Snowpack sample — Buffalo Mountain, Silverthorne, Colorado, USA (1/25/25, 10:11 AM MST)
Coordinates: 39.6222, -106.1139
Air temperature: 22 °F
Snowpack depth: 110 cm
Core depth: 30 cm
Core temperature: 42.8 °F
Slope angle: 12°, slope face: 102°
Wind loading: high
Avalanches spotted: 0
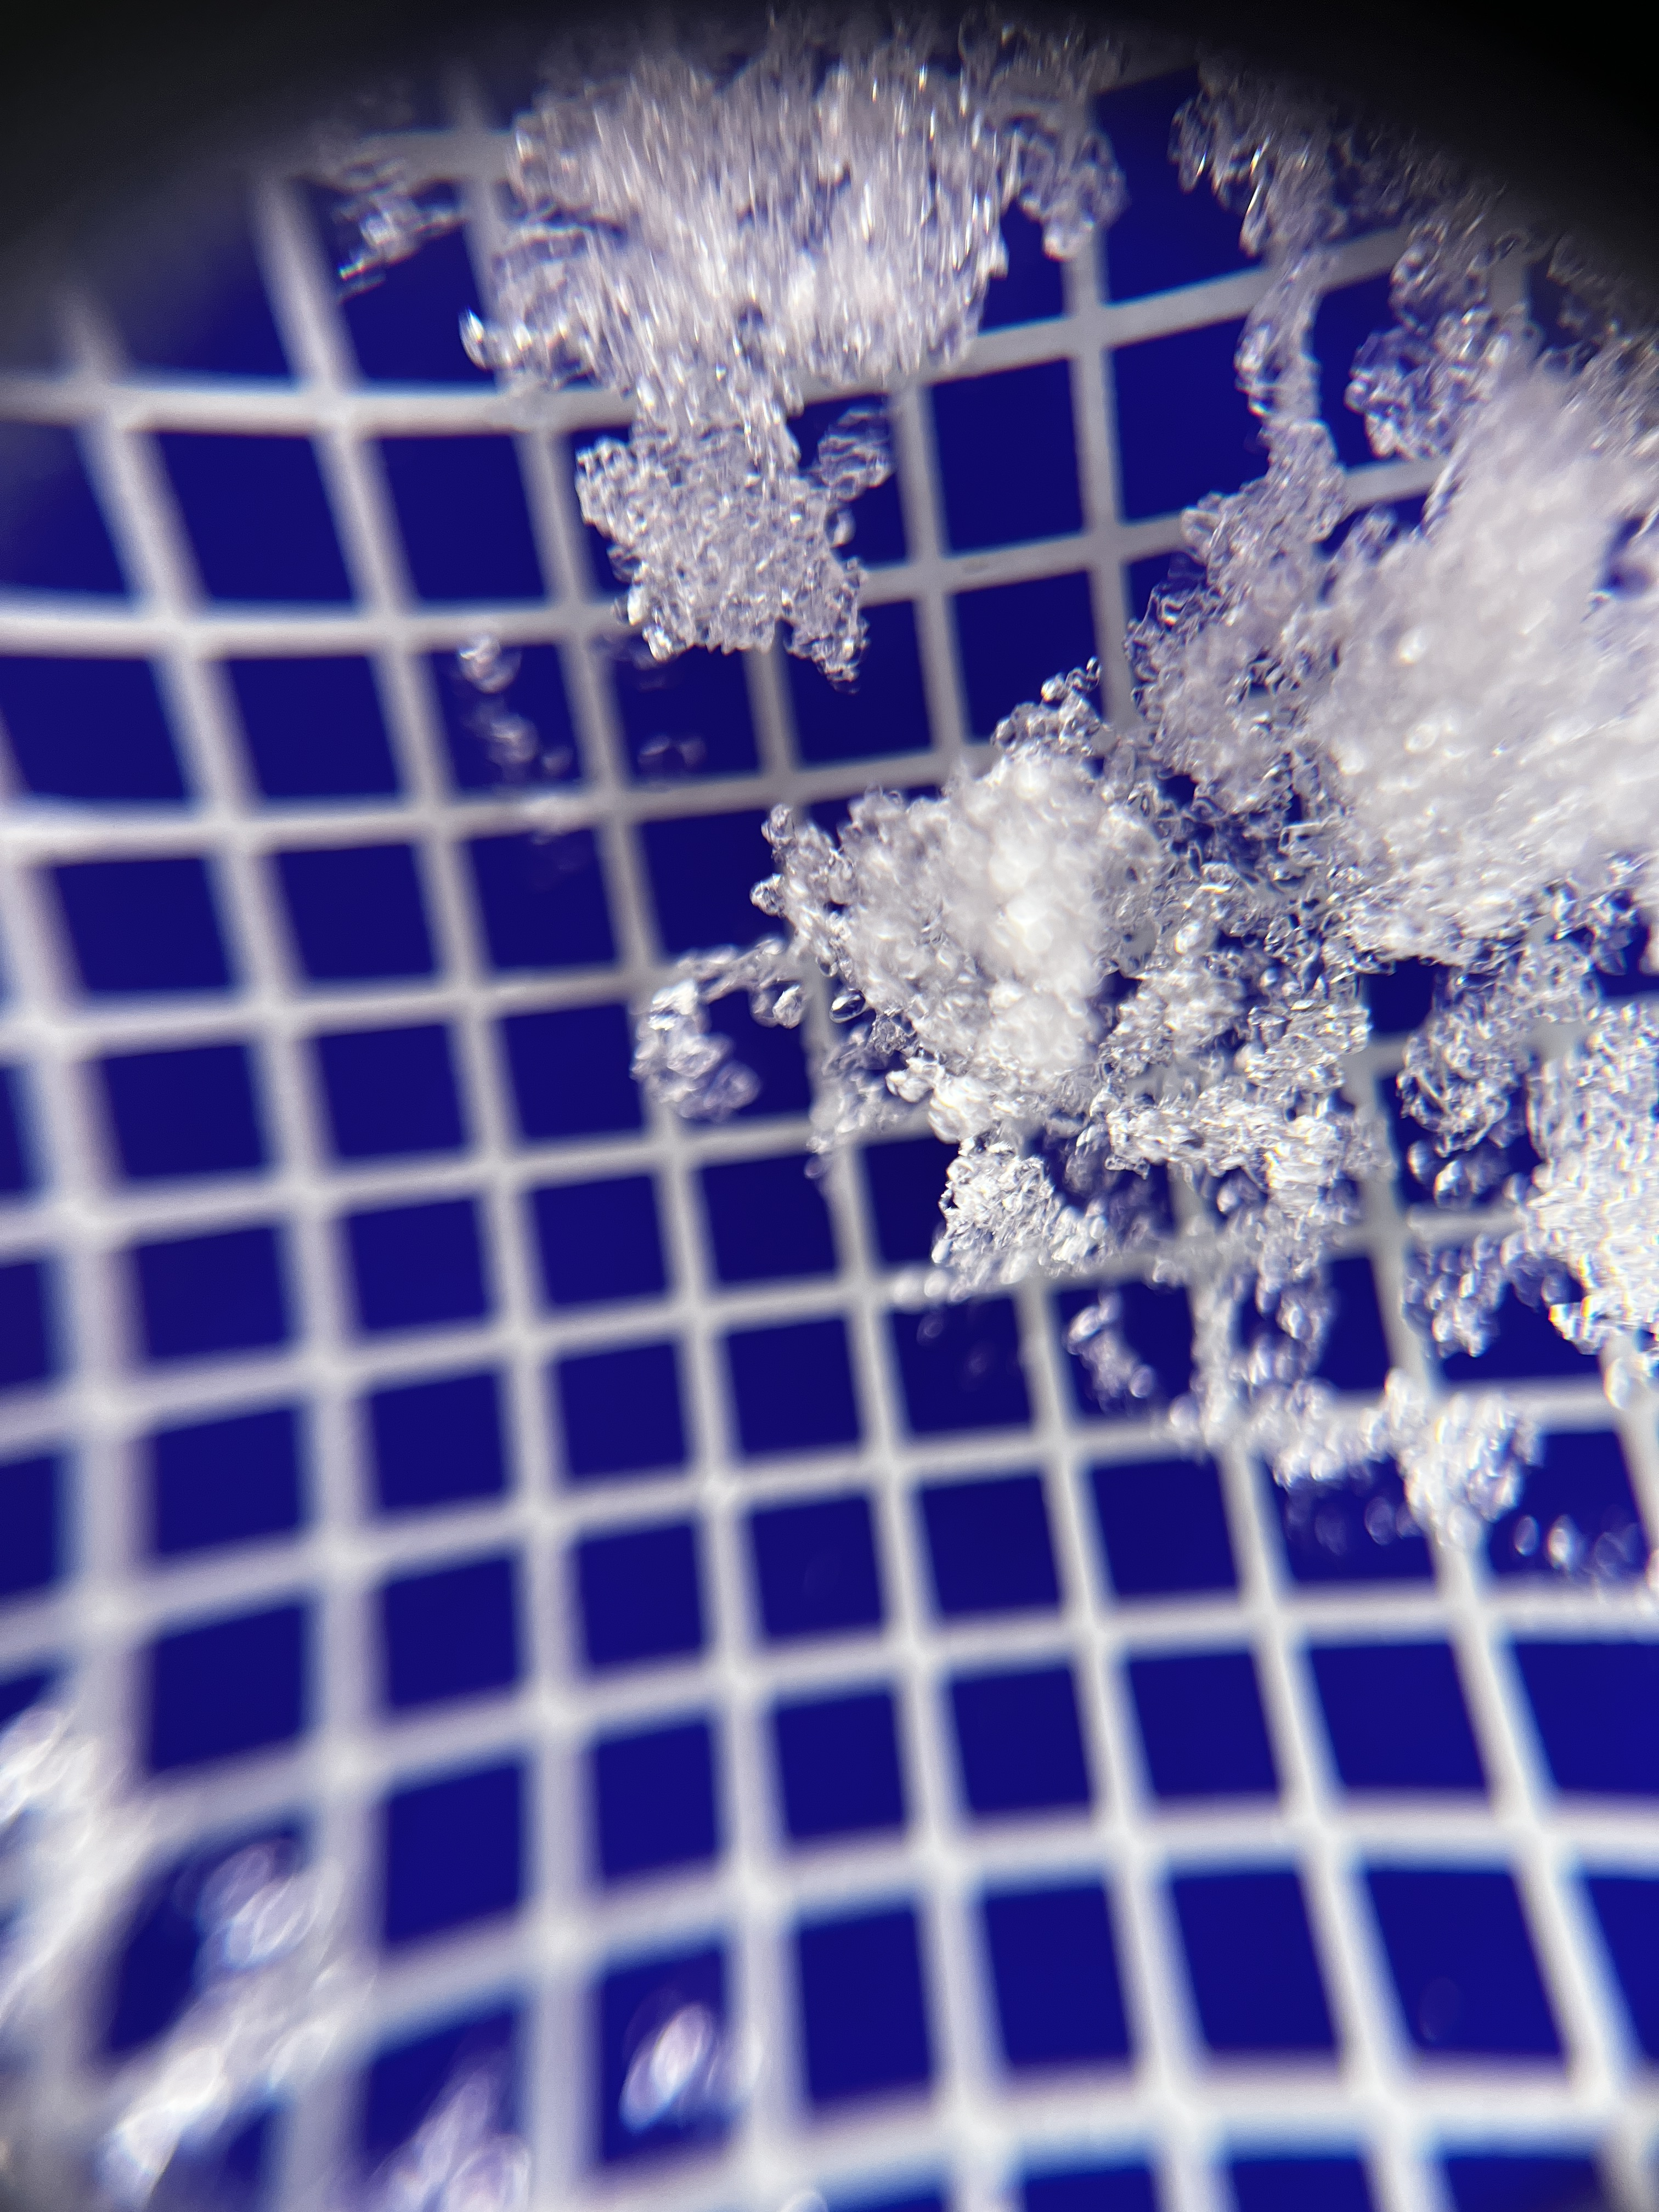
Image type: magnified_profile
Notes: No avalanches nearby, collected on the outskirts of a fire break 15 meters from the treeline, on way to Buffalo and Red Mountain